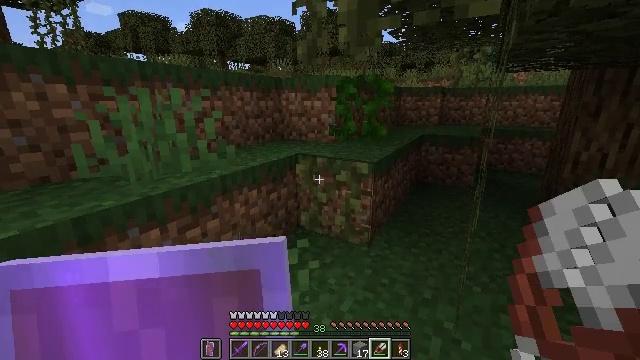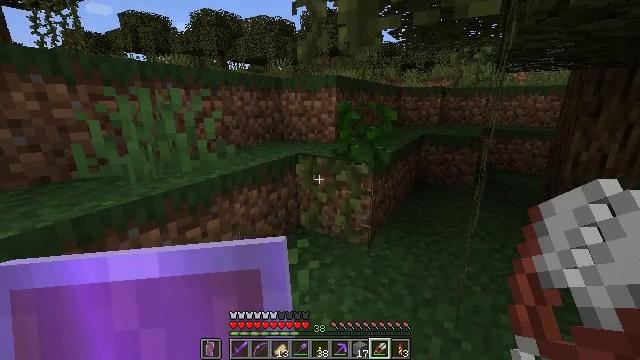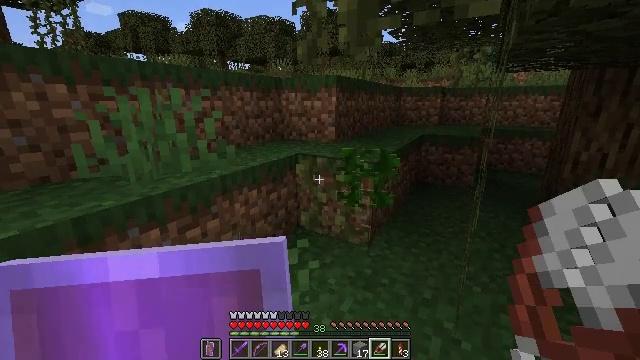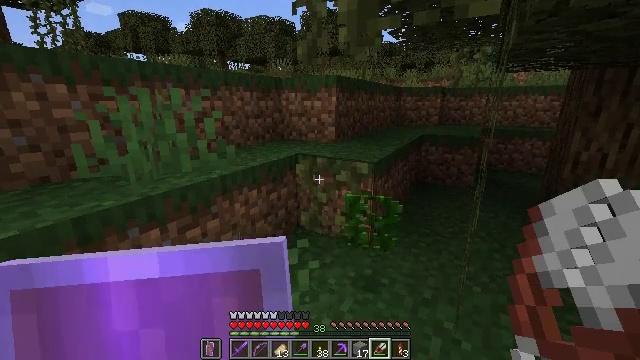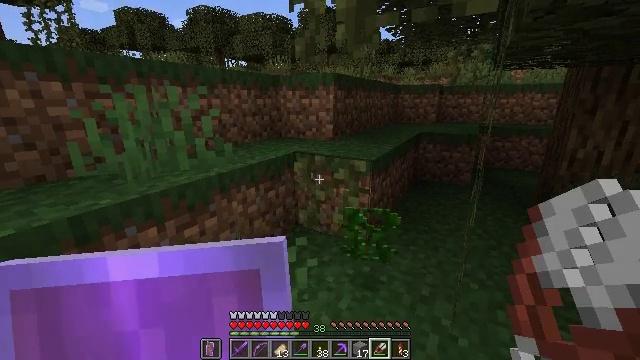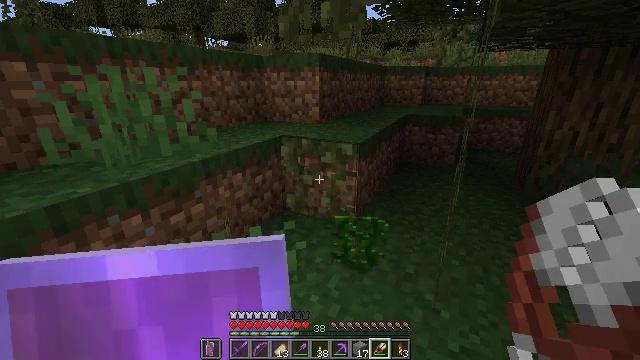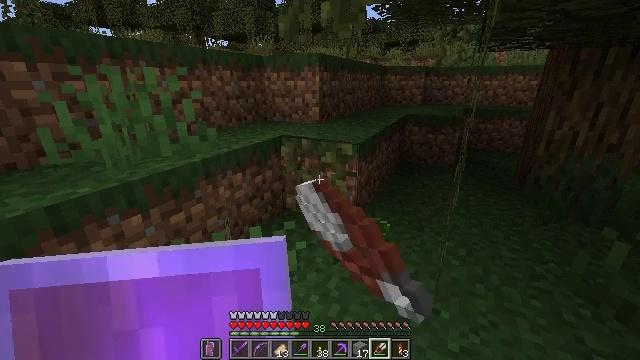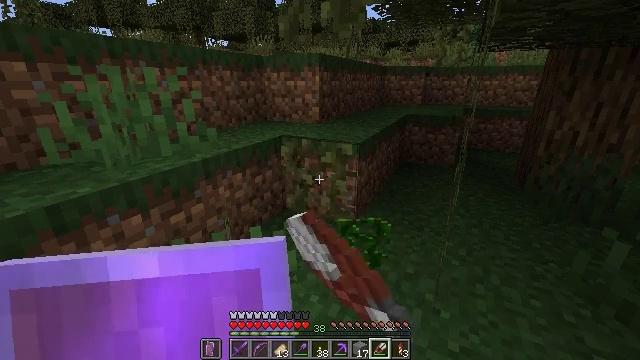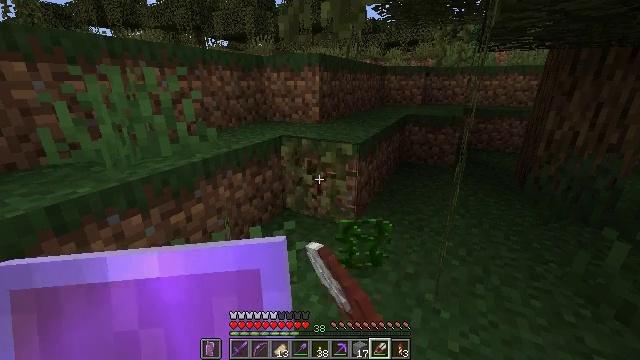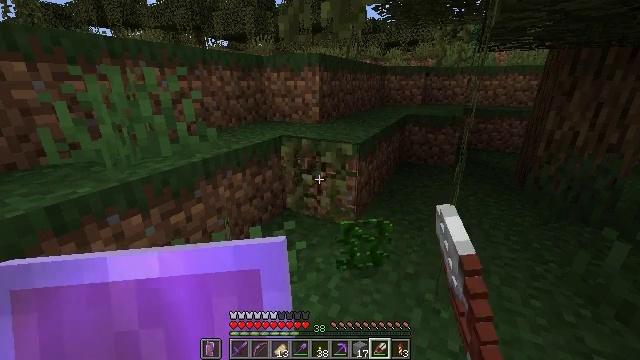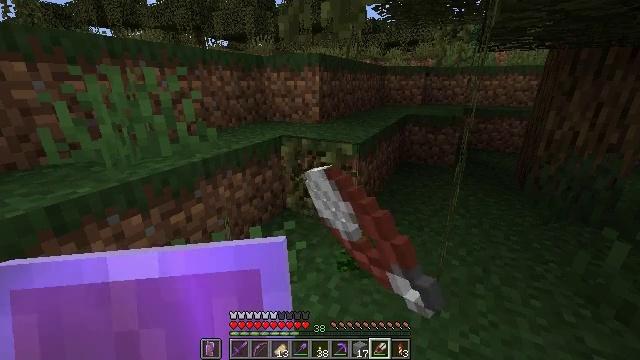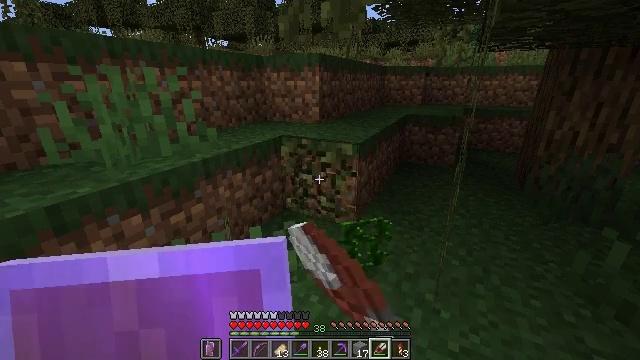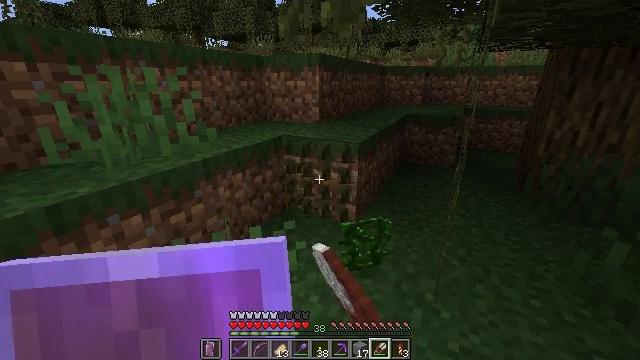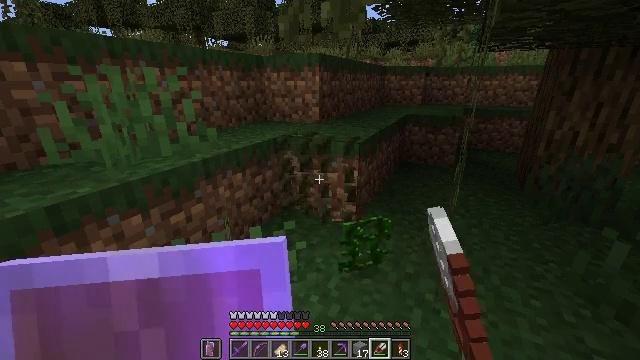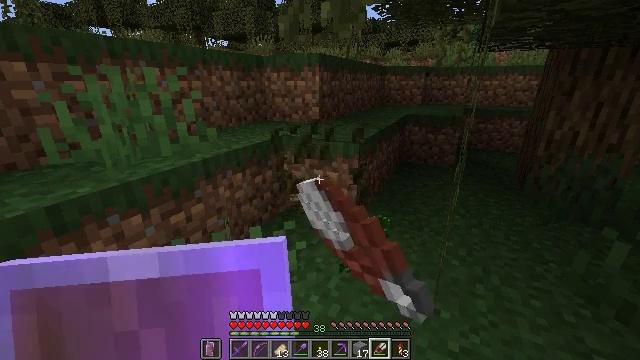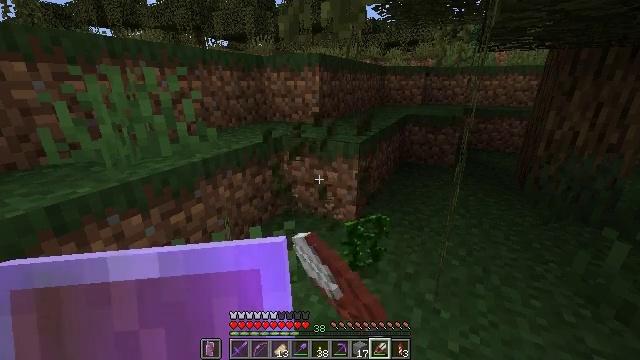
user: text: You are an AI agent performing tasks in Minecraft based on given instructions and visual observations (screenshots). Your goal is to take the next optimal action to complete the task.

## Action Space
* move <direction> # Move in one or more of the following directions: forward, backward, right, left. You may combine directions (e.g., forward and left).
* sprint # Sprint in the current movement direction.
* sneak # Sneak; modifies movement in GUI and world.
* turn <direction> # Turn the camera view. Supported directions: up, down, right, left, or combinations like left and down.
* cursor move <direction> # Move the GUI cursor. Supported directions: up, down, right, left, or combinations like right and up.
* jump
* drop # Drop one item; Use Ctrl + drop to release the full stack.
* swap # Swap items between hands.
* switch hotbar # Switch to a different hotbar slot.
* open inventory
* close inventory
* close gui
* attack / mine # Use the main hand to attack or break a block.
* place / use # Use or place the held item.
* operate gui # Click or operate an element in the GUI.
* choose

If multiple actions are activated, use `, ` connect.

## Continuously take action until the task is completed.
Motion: motion action
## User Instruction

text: Gather vines from trees or structures.
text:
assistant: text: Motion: no_op
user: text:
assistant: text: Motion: no_op
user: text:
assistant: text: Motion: no_op
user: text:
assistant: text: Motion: no_op
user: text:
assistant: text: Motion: turn right and down, attack / mine
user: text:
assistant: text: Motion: attack / mine
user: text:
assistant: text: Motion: attack / mine
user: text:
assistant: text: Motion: attack / mine
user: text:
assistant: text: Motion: attack / mine
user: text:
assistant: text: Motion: attack / mine
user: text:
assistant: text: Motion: attack / mine
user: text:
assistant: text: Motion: attack / mine
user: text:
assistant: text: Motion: attack / mine
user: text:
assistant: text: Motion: attack / mine
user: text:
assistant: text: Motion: attack / mine
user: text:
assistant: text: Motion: attack / mine
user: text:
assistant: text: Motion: attack / mine
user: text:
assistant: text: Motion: attack / mine
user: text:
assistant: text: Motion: attack / mine
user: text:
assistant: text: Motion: no_op
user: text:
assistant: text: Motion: turn right
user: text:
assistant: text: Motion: move forward, turn right
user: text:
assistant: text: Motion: move forward, turn right and down
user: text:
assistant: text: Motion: move forward, turn right and down
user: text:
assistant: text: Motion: move forward, turn right
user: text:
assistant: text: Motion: move forward
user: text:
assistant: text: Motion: no_op
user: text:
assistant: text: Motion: no_op
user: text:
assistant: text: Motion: no_op
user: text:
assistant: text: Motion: no_op